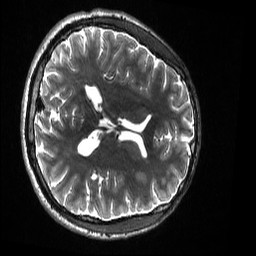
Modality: T2w
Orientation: axial
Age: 20
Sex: male